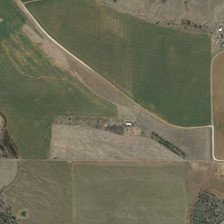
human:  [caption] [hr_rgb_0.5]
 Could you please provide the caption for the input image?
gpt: the road across the farmland is very long .

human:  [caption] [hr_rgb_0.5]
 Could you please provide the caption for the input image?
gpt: several pieces of farmland s are together .

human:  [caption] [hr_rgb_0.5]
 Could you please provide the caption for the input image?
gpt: several pieces of farmland s are together .

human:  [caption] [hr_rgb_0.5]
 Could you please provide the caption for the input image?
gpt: the road across the farmland is very long .

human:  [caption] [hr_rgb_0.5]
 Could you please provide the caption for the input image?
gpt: several pieces of farmland s are together .